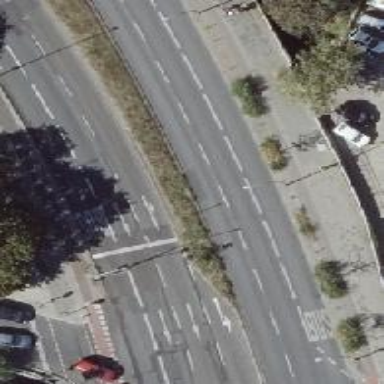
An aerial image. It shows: Road with traffic signals.